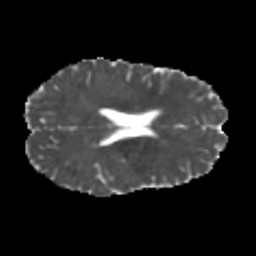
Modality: MD
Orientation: axial
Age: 22
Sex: male
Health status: healthy
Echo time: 0.074 s